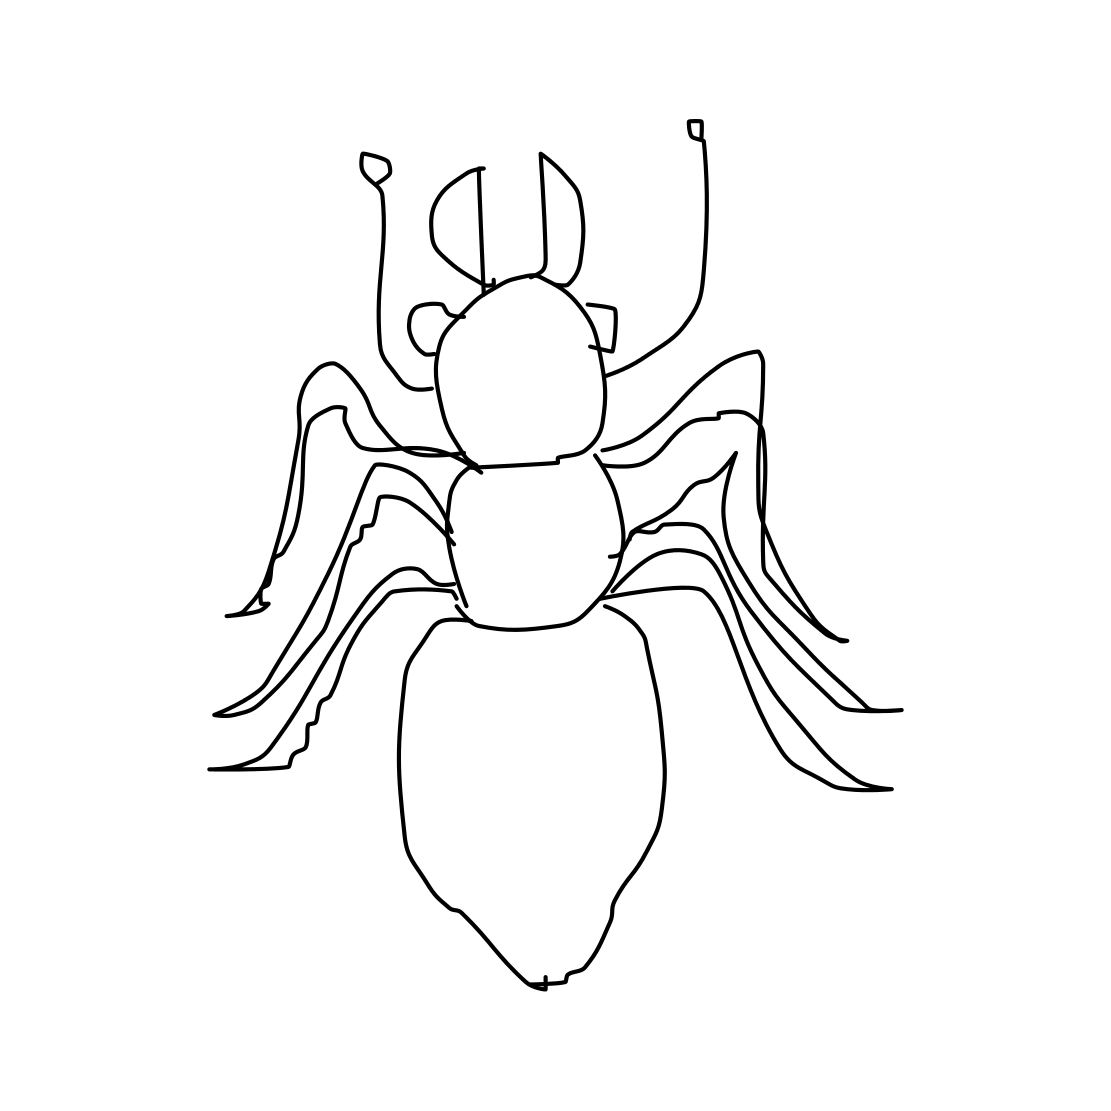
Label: ant